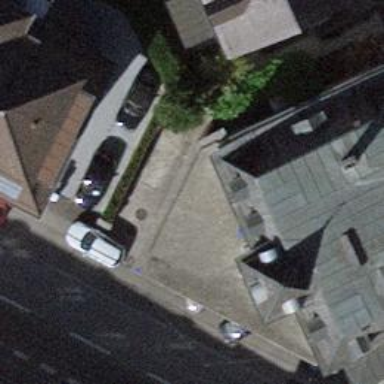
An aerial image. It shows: Shop that sells cars.